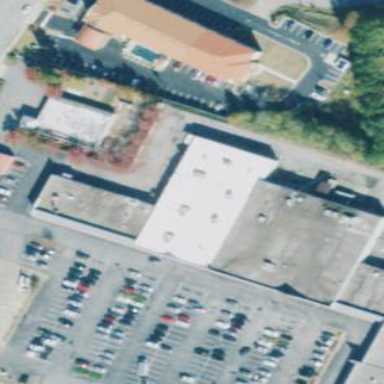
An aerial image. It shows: Fitness center building.